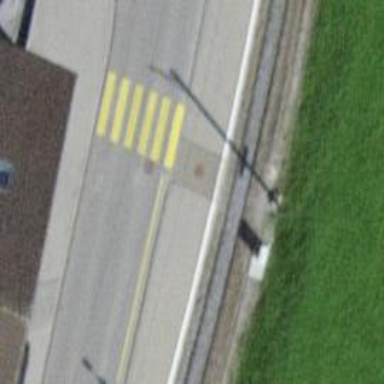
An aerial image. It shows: Bus stop with platform for public transport.